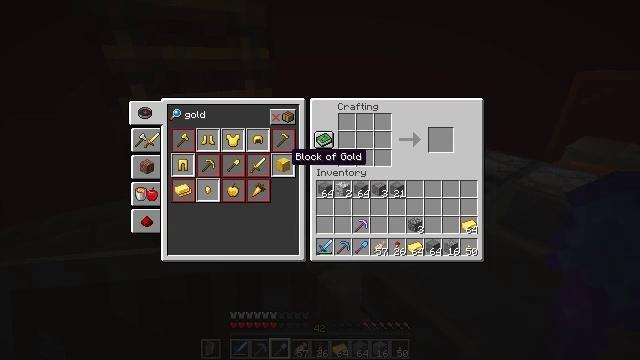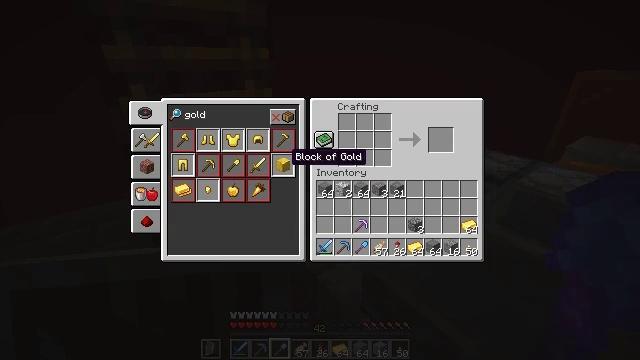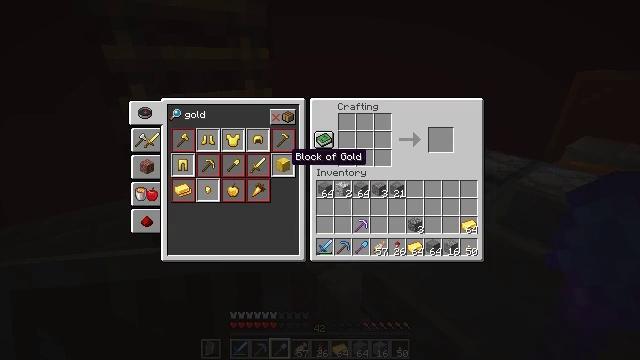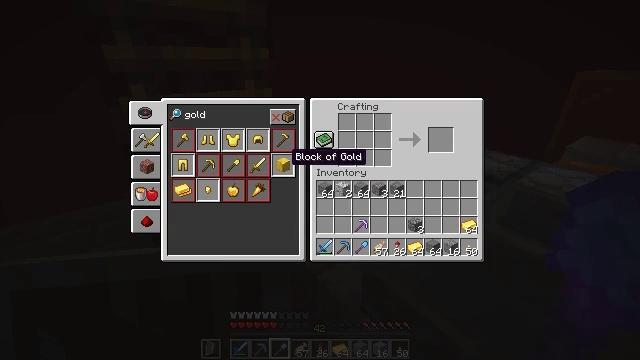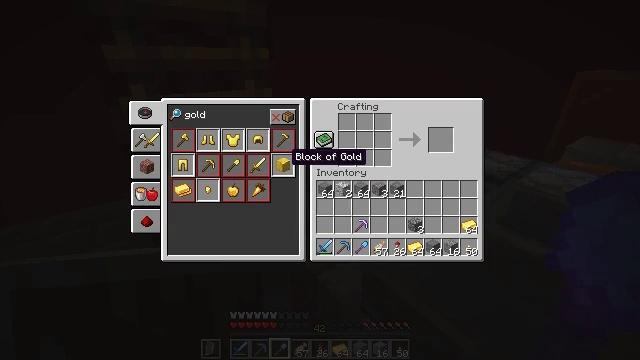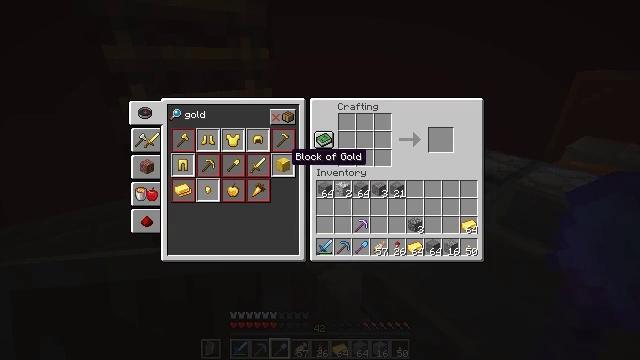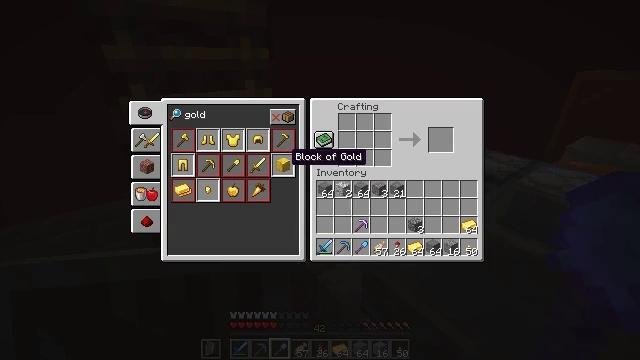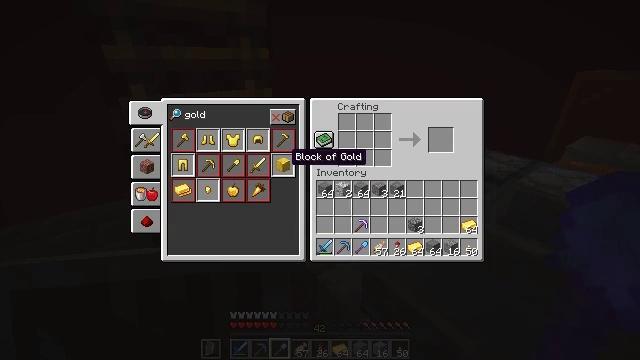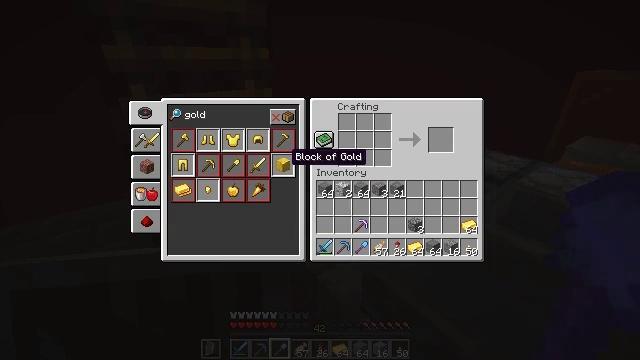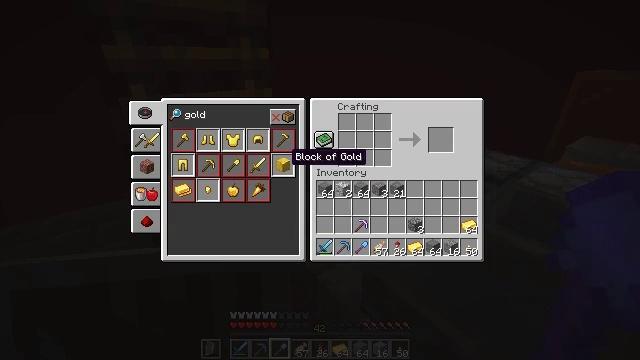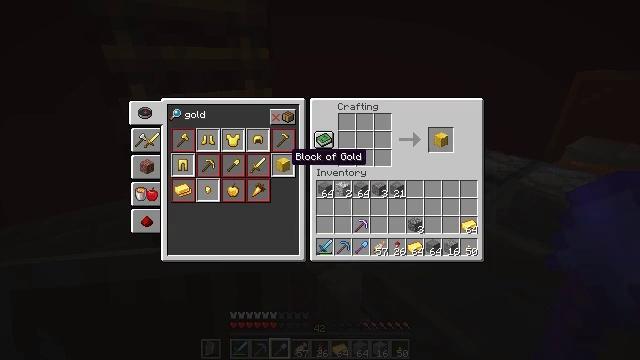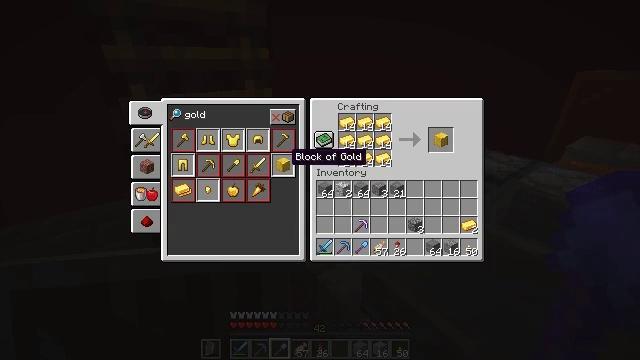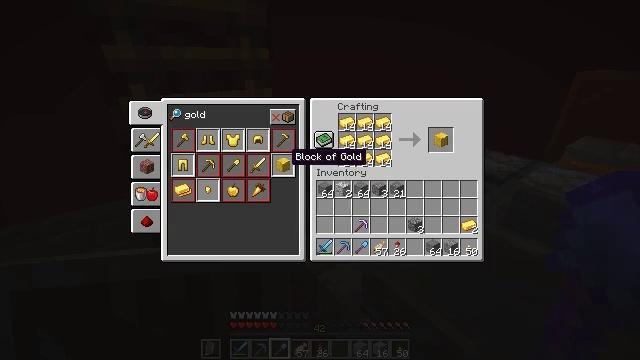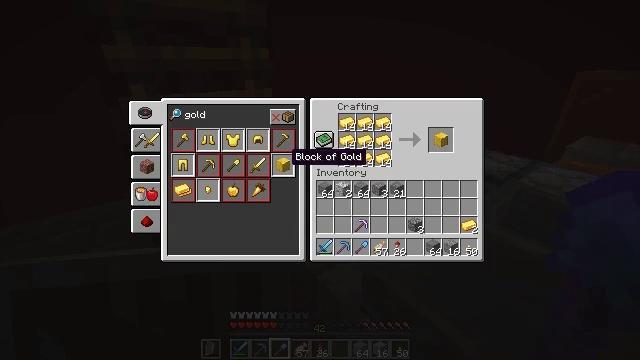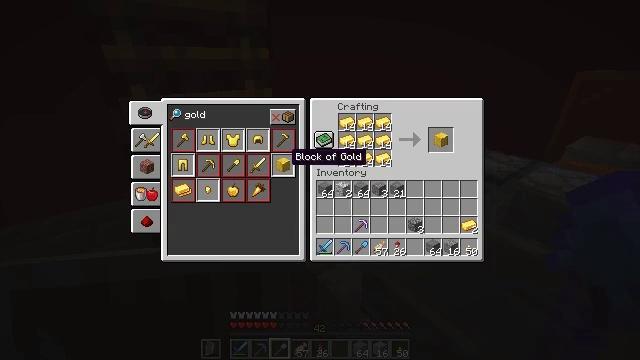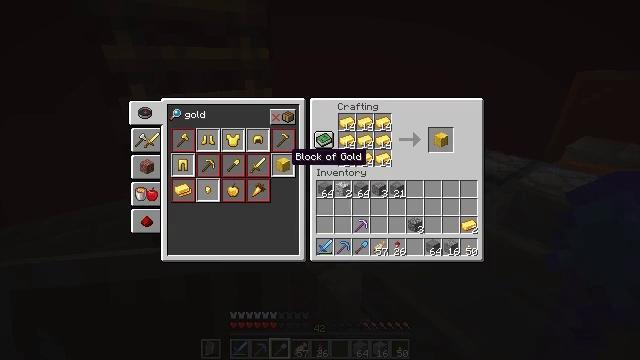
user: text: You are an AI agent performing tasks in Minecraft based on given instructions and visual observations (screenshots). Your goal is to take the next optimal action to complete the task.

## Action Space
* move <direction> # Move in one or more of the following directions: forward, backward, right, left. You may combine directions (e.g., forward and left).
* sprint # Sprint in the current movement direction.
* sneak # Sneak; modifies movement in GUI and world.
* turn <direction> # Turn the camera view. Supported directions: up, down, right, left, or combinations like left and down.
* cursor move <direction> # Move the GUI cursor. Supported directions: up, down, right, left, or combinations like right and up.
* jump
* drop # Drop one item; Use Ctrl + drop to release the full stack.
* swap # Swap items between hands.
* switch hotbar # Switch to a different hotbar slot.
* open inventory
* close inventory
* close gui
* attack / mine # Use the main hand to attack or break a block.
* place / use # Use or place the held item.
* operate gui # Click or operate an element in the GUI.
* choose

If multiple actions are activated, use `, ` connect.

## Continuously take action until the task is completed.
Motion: motion action
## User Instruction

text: Turn gold ingots into a gold block via the crafting table.
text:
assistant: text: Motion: sneak
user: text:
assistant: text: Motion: sneak
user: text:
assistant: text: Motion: sneak
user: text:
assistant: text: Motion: sneak
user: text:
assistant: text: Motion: sneak, operate gui
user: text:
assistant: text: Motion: sneak, operate gui
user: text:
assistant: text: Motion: sneak
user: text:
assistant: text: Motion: sneak
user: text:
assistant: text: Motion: sneak
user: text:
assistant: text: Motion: sneak
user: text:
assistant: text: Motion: sneak
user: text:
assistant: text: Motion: sneak
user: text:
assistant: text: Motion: sneak
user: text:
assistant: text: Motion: sneak
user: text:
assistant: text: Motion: sneak
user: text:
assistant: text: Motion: sneak
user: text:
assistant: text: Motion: sneak
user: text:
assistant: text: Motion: sneak
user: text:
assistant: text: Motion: sneak, cursor move right
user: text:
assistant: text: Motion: sneak, cursor move right and up
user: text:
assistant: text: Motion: sneak, cursor move right
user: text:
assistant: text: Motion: sneak
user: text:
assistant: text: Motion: sneak
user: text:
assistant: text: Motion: sneak
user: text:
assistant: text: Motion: sneak
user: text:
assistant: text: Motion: sneak
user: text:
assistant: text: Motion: sneak, cursor move left
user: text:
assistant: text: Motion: sneak
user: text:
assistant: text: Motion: sneak
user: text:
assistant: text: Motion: sneak